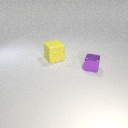
small purple metal cube to the right of large yellow rubber cube